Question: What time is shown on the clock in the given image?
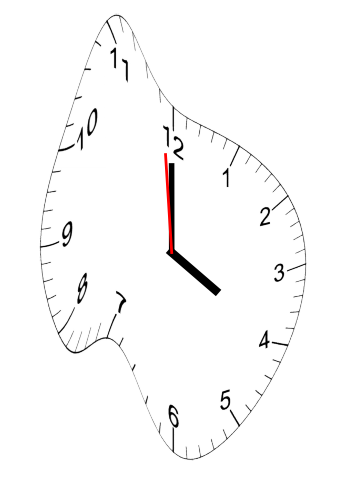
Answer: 03:59:59